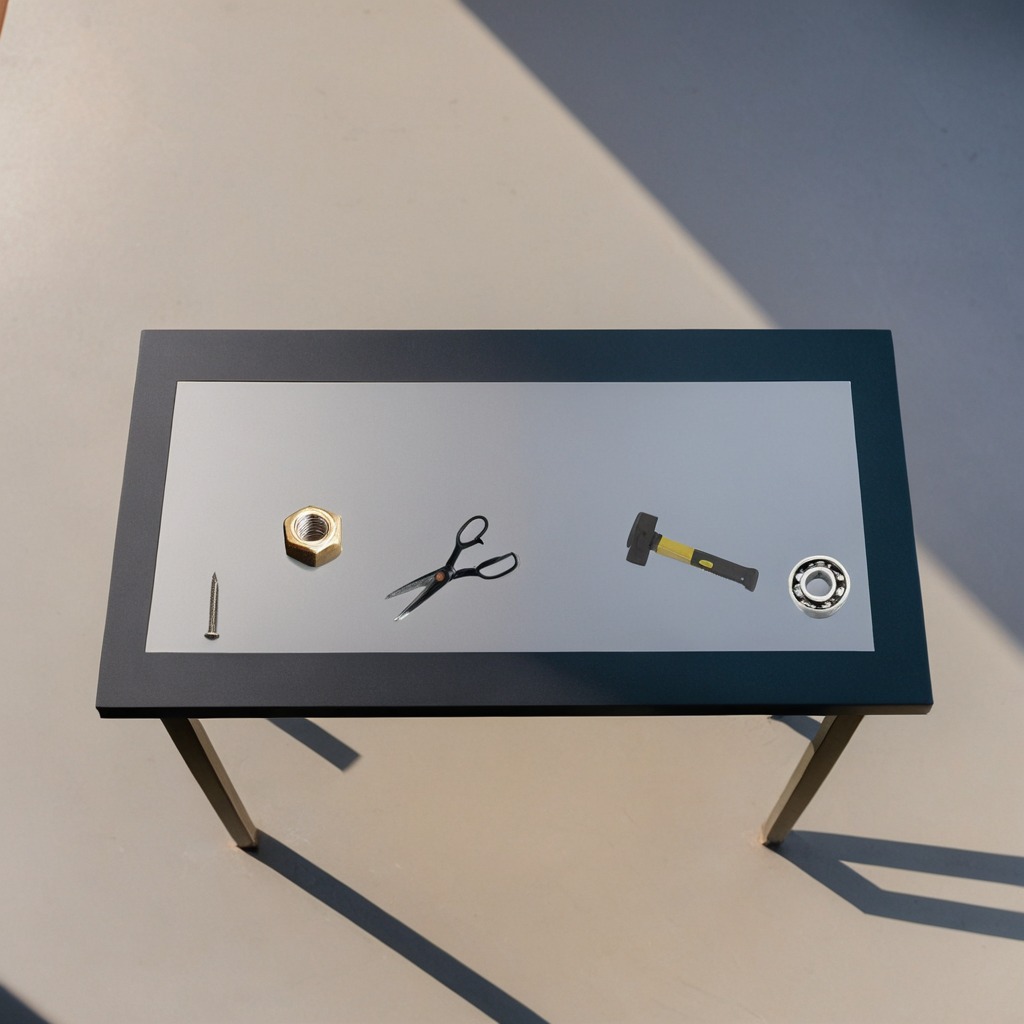
A metal ball bearing, a hammer, an iron nail, a metal nut, and a pair of scissors are lying on the table.